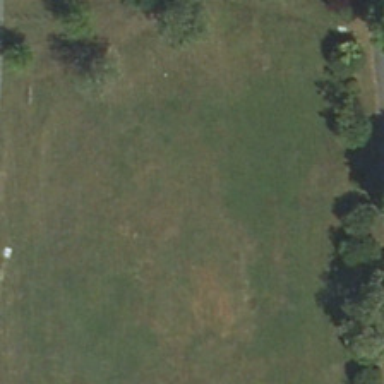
Several green trees are near a piece of meadow .